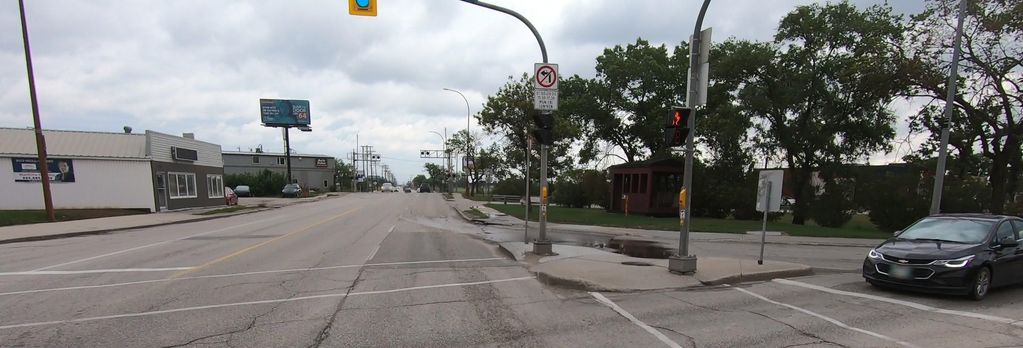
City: winnipeg